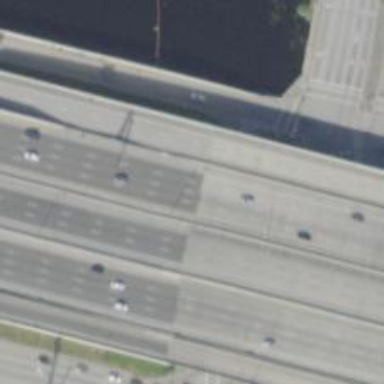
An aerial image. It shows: Bridge over motorway.